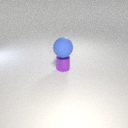
large blue rubber sphere above small purple metal cylinder